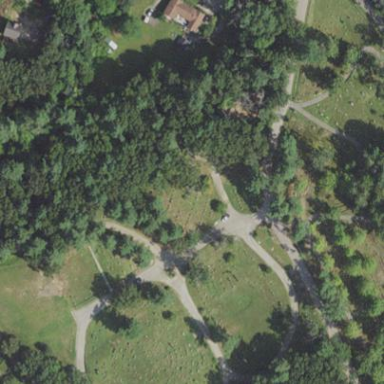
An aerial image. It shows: Cemetery that holds historical significance.